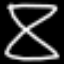
Label: hourglass